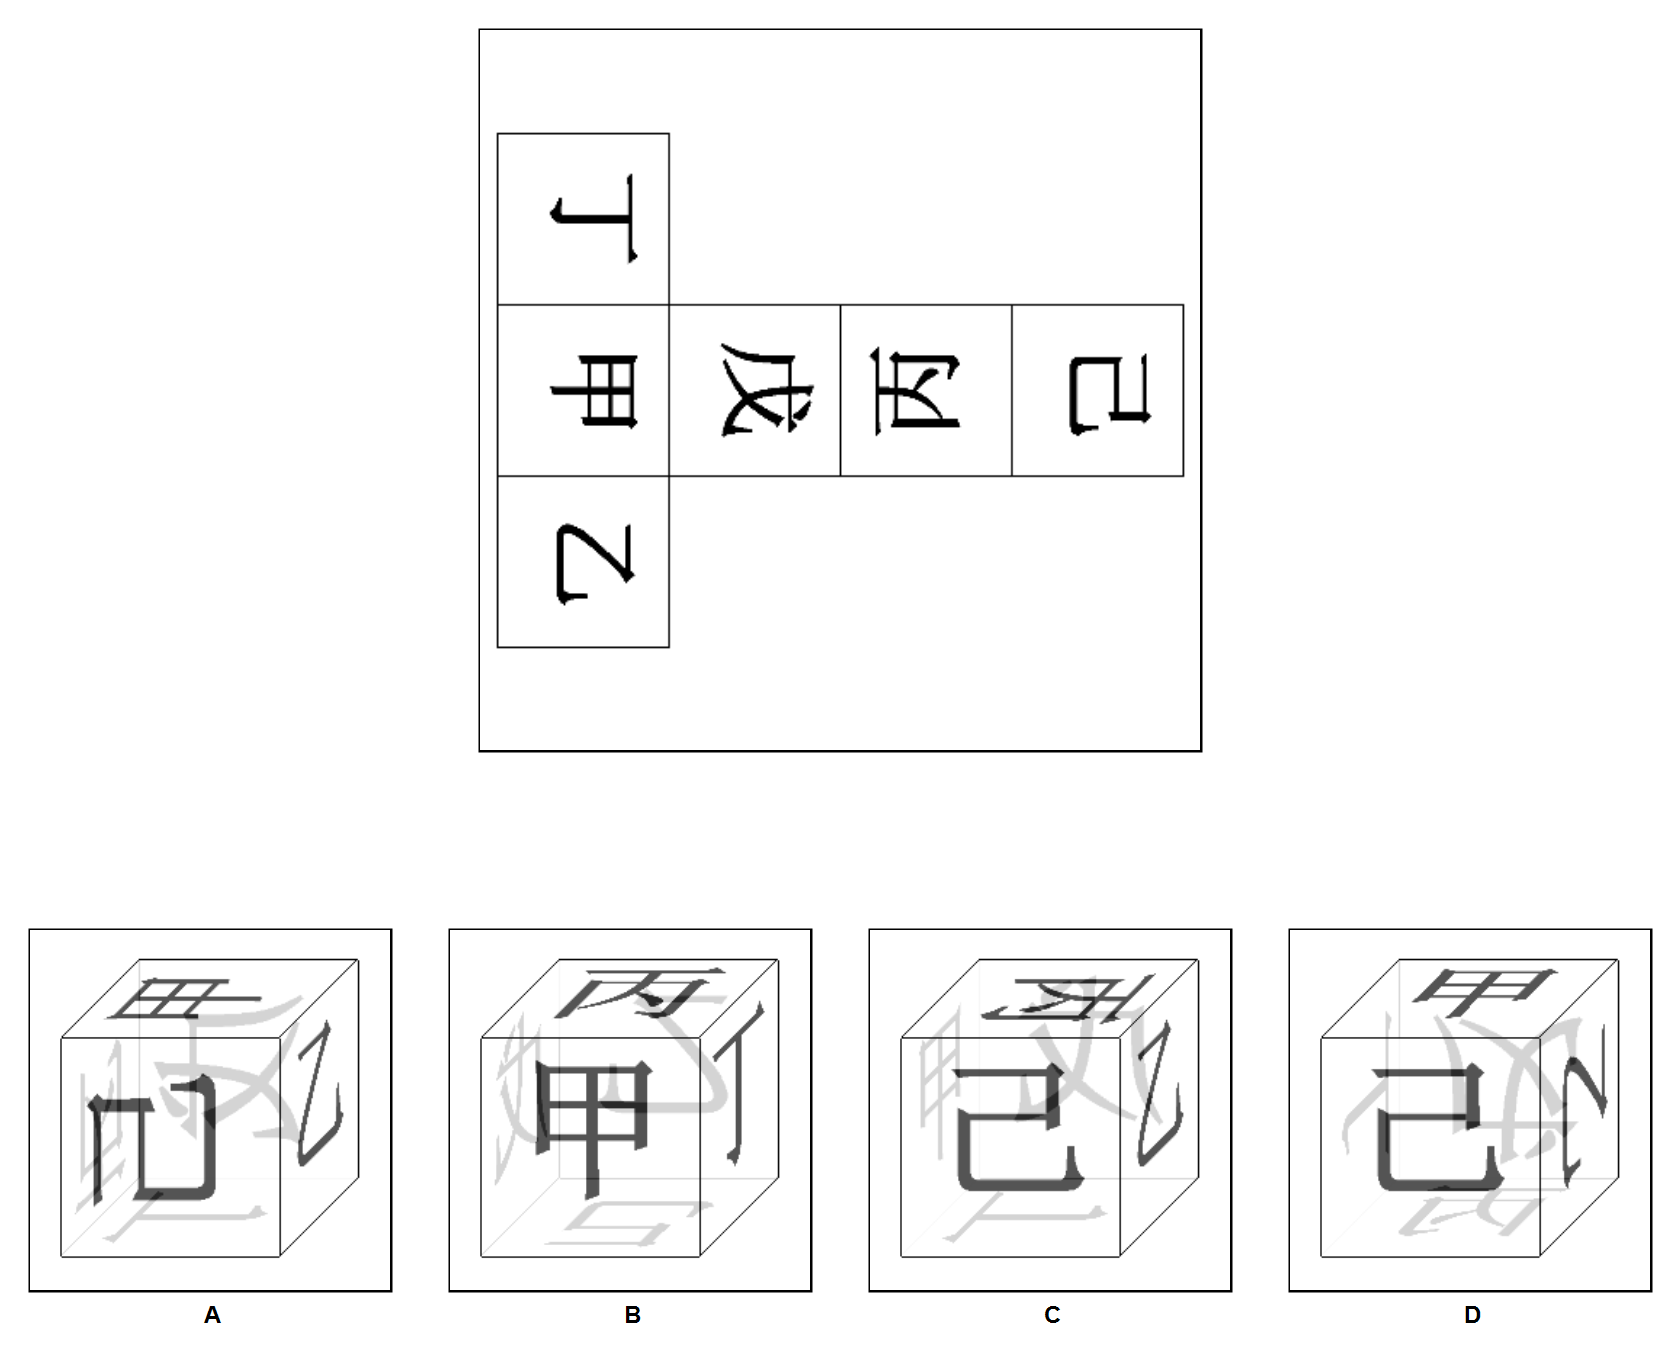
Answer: D